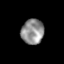
Tissue: lung
Cell type: Myeloid cells
Senescence score: 0.2434
Nuclear area (px): 553
Mean DAPI intensity: 143.812